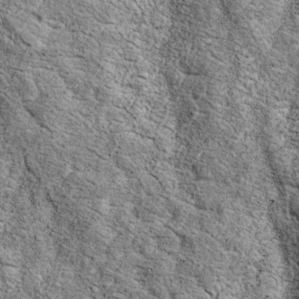
Label: non_frost